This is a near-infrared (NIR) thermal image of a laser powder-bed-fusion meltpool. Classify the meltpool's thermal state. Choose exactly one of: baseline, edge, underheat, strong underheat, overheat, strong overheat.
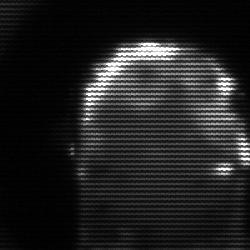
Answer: baseline